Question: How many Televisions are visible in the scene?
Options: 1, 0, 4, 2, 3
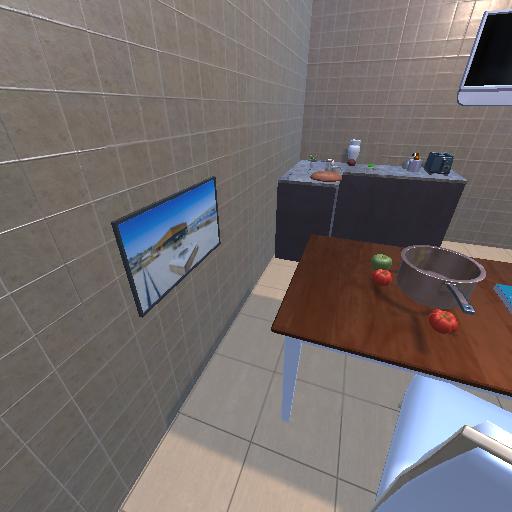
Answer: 1